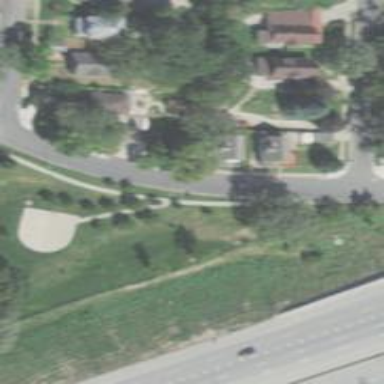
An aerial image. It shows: Residential road.